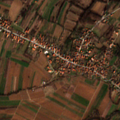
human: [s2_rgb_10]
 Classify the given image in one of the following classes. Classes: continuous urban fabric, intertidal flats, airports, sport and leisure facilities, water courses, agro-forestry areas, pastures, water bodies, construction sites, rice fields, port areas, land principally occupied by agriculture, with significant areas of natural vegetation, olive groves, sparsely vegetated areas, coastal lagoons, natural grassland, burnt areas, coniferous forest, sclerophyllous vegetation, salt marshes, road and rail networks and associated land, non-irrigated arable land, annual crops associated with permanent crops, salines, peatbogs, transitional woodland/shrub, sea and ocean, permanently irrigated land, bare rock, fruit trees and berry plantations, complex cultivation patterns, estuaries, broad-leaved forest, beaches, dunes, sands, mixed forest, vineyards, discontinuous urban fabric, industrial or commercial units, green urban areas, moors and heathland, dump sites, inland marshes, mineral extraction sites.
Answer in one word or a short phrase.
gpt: discontinuous urban fabric, non-irrigated arable land, complex cultivation patterns, land principally occupied by agriculture, with significant areas of natural vegetation